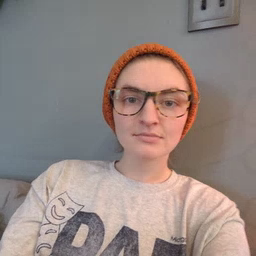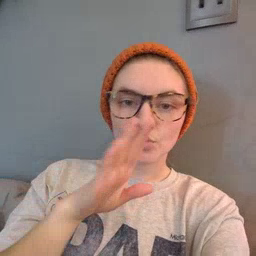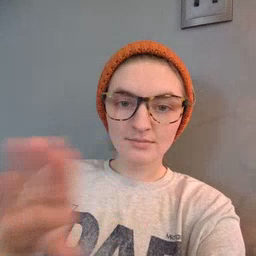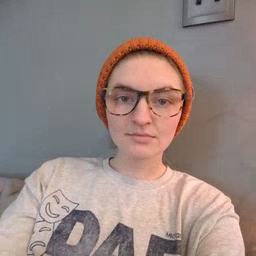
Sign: quiet